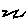
Label: zigzag